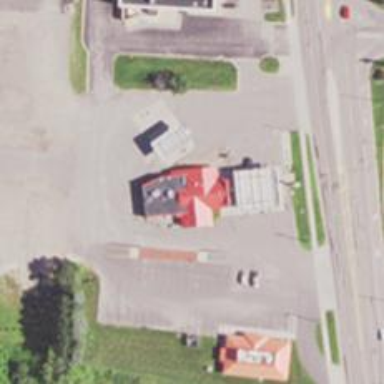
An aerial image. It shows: Convenience shop.